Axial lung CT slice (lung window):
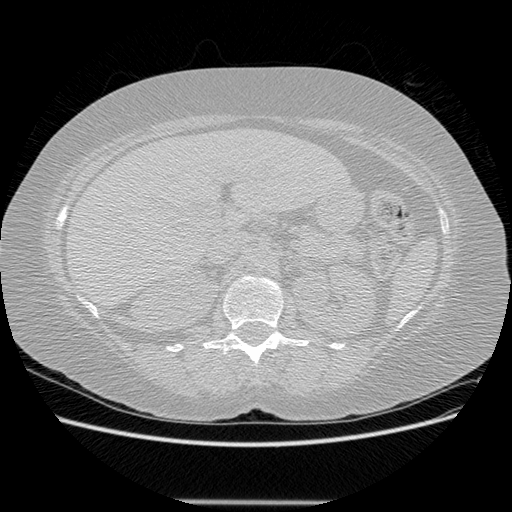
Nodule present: no